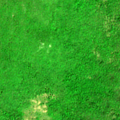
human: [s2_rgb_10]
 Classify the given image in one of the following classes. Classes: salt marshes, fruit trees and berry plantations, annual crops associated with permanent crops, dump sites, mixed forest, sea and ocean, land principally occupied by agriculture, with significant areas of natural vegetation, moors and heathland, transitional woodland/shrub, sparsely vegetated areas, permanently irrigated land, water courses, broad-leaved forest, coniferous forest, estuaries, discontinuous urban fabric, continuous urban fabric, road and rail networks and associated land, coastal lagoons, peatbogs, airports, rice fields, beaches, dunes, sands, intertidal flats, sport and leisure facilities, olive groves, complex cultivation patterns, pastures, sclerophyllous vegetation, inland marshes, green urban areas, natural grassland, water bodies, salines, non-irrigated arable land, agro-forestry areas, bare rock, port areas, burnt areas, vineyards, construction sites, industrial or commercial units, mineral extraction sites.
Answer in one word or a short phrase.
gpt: broad-leaved forest, transitional woodland/shrub